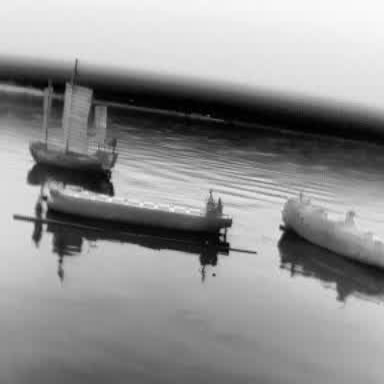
There are three objects shown in the infrared image, including a sailboat, a liner, and a container_ship.